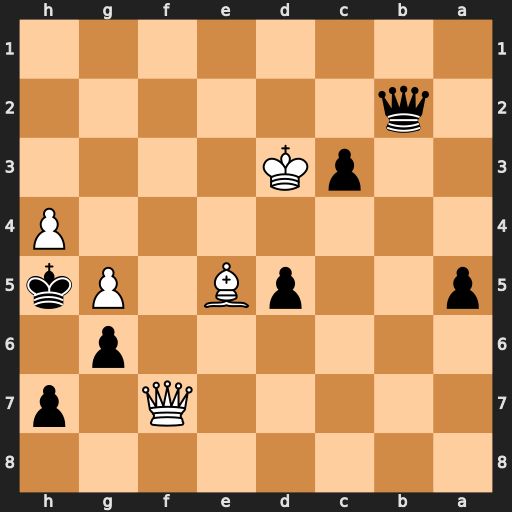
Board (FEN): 8/5Q1p/6p1/p2pB1Pk/7P/2pK4/1q6/8
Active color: b
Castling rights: -
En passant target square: -
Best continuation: Qd2#